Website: macys
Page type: billing-address
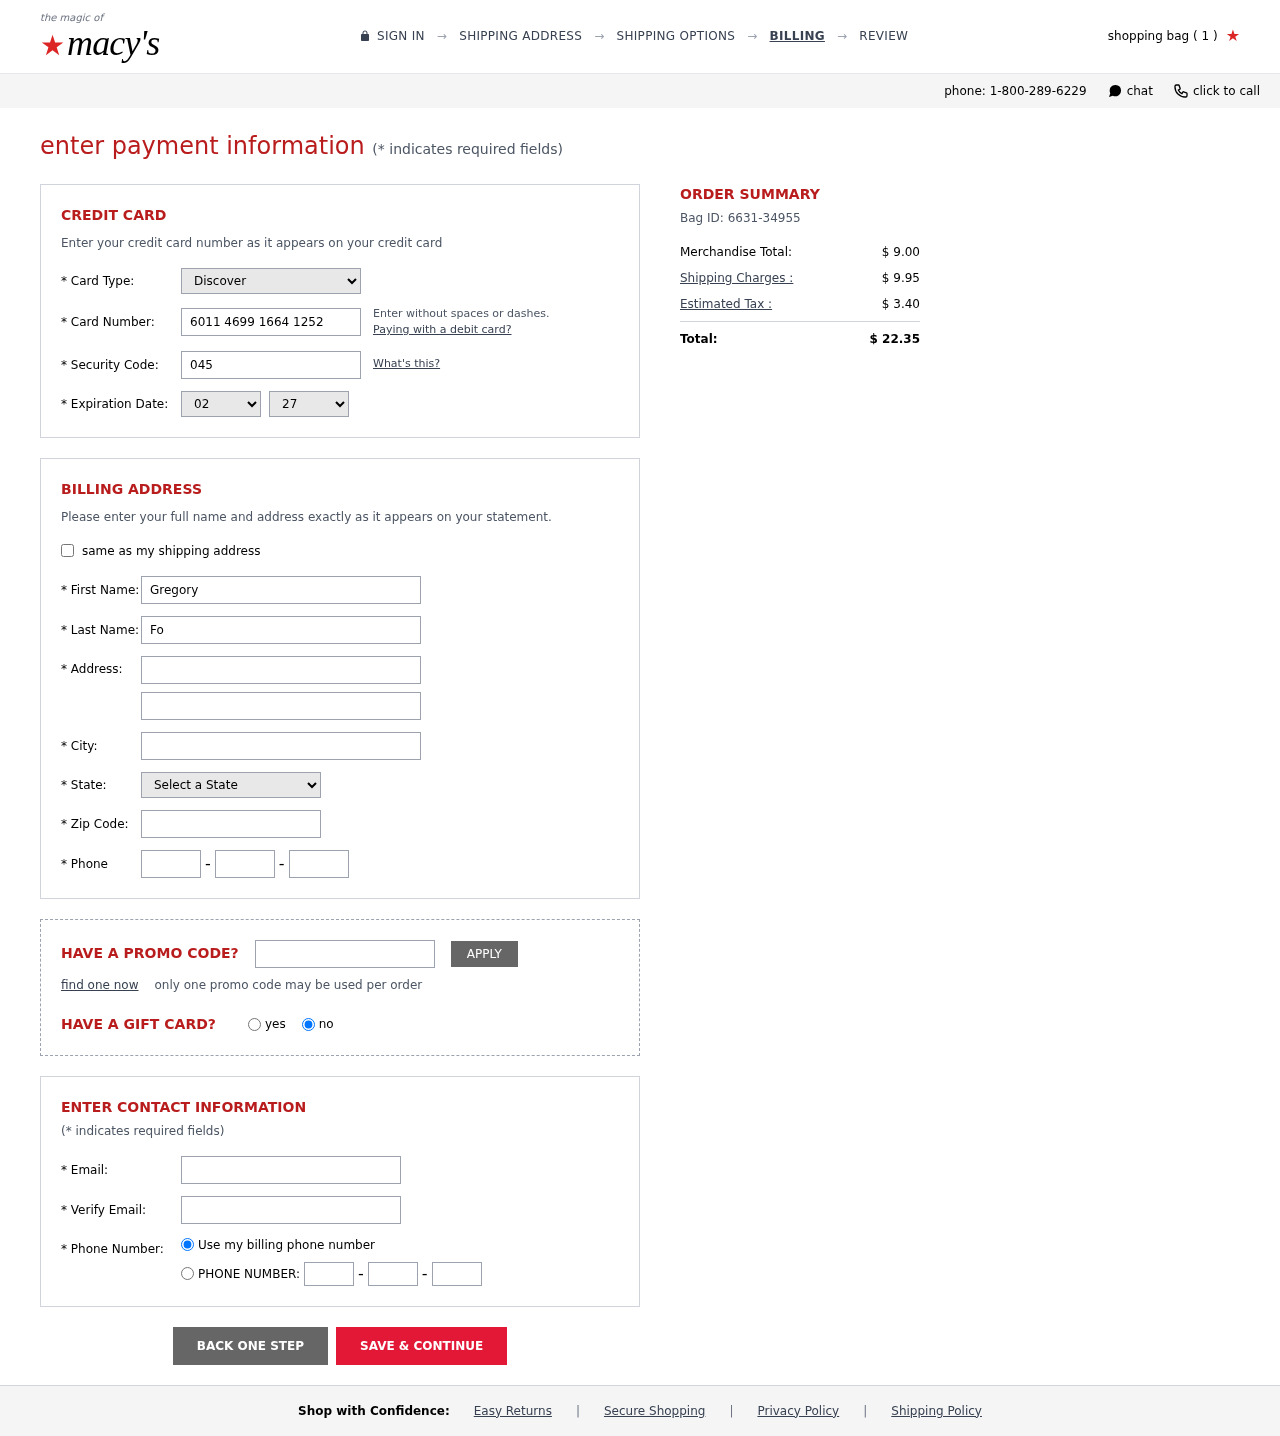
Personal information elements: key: PII_CARD_CVV
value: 045
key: PII_CARD_EXPIRY_MONTH
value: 02
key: PII_CARD_EXPIRY_YEAR
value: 27
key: PII_CARD_NUMBER
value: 6011 4699 1664 1252
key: PII_CARD_TYPE
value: Discover
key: PII_CITY
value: North Wanda
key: PII_EMAIL
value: gford@yahoo.com
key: PII_FIRSTNAME
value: Gregory
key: PII_LASTNAME
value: Ford
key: PII_PHONE_AREA
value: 246
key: PII_PHONE_PREFIX
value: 265
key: PII_PHONE_SUFFIX
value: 5531
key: PII_POSTCODE
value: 28411
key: PII_STATE_ABBR
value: NJ
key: PII_STREET
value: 021 Davis Shores Suite 913
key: PII_STREET2
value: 49897 Olson Vista Suite 898
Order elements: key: ORDER_NUM_ITEMS
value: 1
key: ORDER_ID
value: Bag ID: 6631-34955
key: ORDER_SUBTOTAL
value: $ 9.00
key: ORDER_SHIPPING_COST
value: $ 9.95
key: ORDER_TAX
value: $ 3.40
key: ORDER_TOTAL
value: $ 22.35